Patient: sex M, age 60
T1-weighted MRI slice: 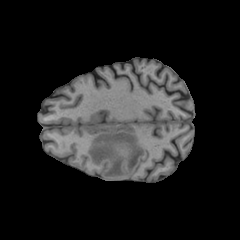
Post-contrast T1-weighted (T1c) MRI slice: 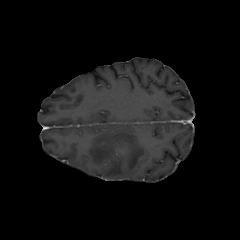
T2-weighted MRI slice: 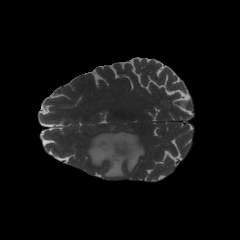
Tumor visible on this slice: yes
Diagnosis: Glioblastoma, IDH-wildtype
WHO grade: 4